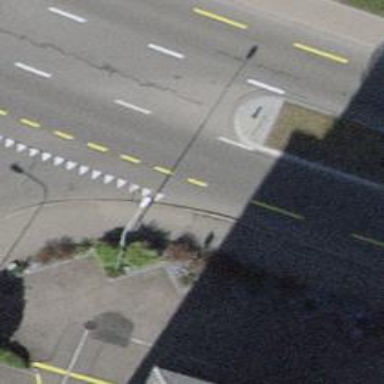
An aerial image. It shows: Road with traffic signals.